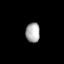
Tissue: lung
Cell type: Myeloid cells
Senescence score: 0.7429
Nuclear area (px): 274
Mean DAPI intensity: 173.328